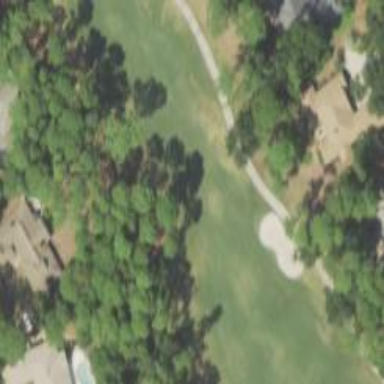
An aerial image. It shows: Golf hole.